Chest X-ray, AP view. Patient: 40 years old, sex M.
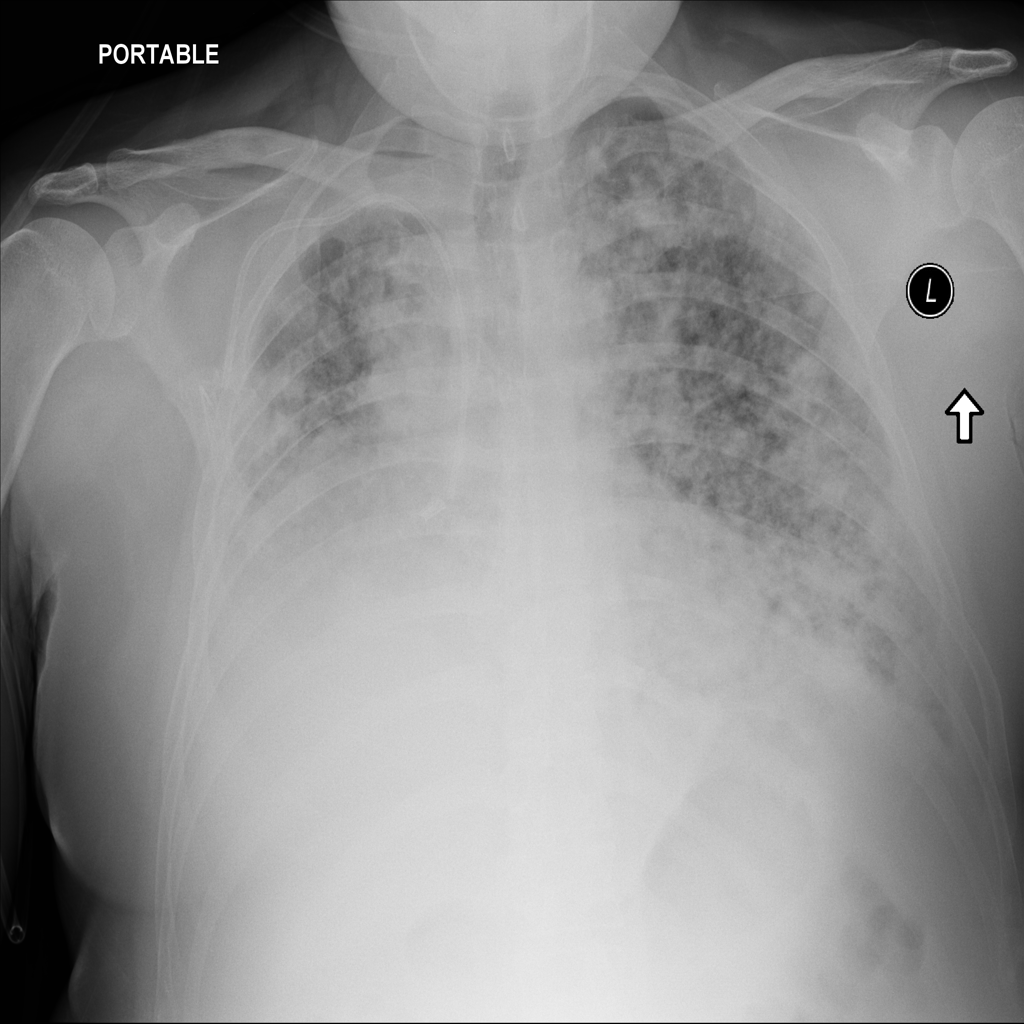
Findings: No Finding